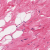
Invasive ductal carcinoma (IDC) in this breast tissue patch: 0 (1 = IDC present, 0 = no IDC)